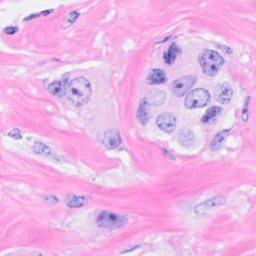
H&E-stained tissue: Breast